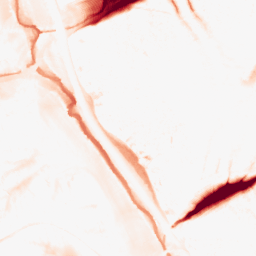
Category: morphological
Decomposition family: tophat
Decomposition parameters: size: 20
mode: black
Upsampling method: bicubic
Upsampling parameters: scale: 2
Upsampling scale: 2